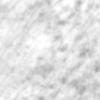
Label: no_change